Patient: sex M, age 52
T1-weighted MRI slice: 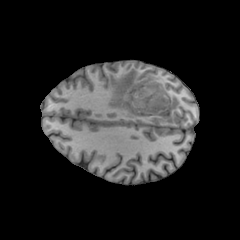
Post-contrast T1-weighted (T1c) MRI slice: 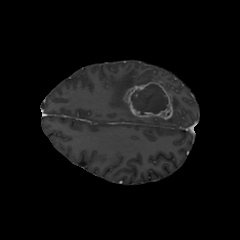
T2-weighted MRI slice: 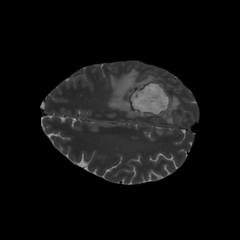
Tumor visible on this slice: yes
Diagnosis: Glioblastoma, IDH-wildtype
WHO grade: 4